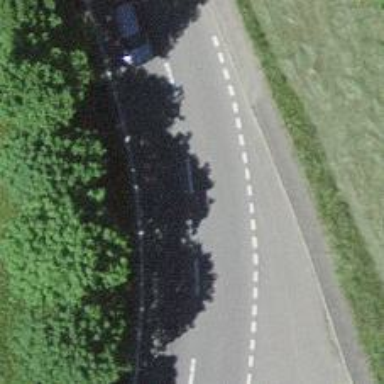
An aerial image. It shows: Tertiary road with asphalt surface.